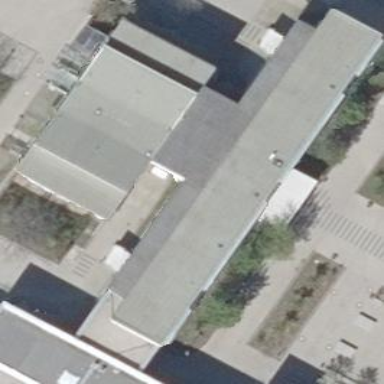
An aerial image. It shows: School building.